Field crop: tomato
Growth stage: 1
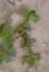
Species: portulaca